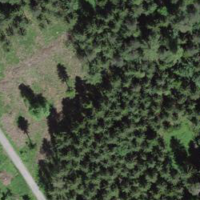
EUNIS habitat code: 43
Species observed at this site:
Silene dioica
Tussilago farfara